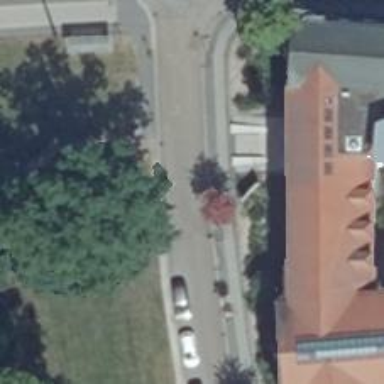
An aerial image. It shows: Residential road with parallel parking on the right side and sidewalk on the left.